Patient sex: M
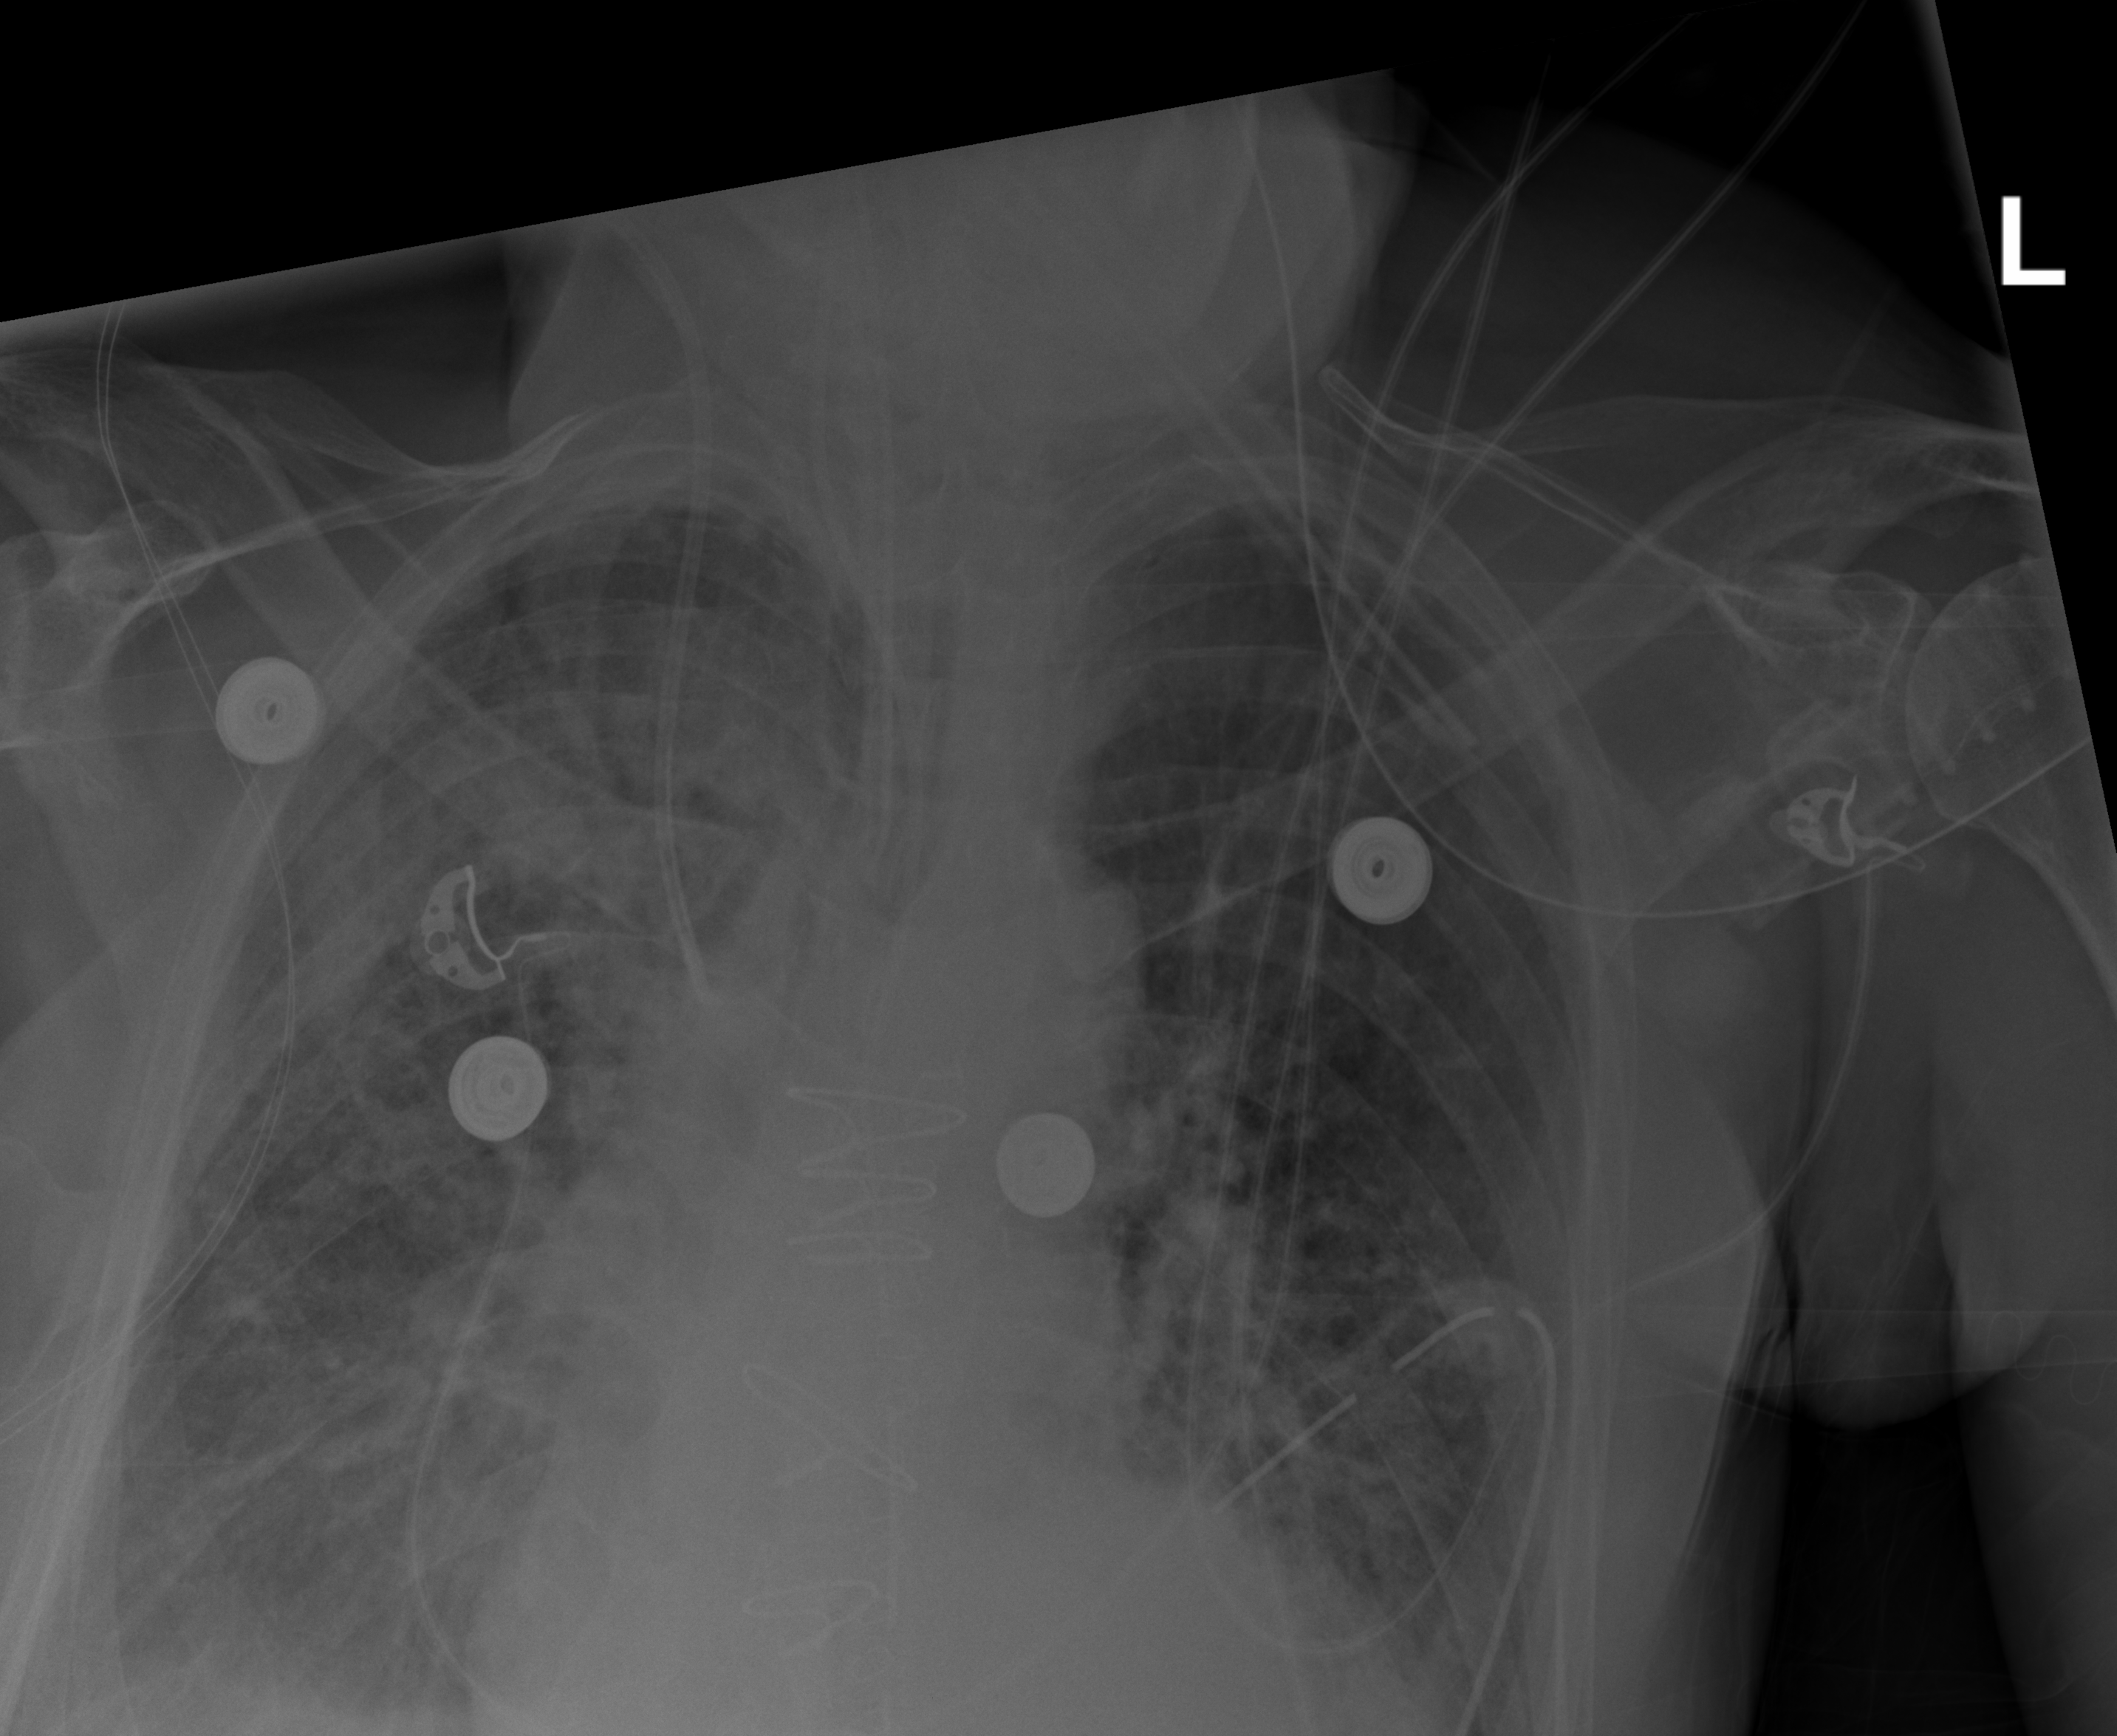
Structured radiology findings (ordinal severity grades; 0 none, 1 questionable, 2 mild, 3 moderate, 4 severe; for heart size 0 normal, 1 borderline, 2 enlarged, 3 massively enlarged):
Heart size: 2
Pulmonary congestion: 2
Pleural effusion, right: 2
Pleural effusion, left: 1
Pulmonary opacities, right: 3
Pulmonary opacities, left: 2
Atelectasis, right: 3
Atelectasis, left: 2